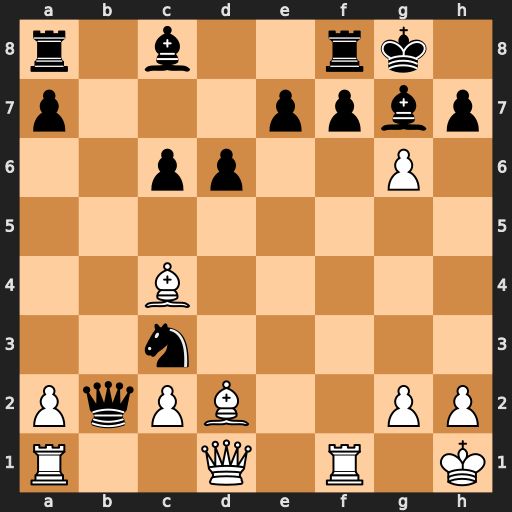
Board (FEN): r1b2rk1/p3ppbp/2pp2P1/8/2B5/2n5/PqPB2PP/R2Q1R1K
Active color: w
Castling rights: -
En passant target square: -
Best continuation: Bxf7+ Rxf7 gxf7+